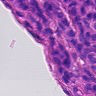
Metastatic tissue present: yes